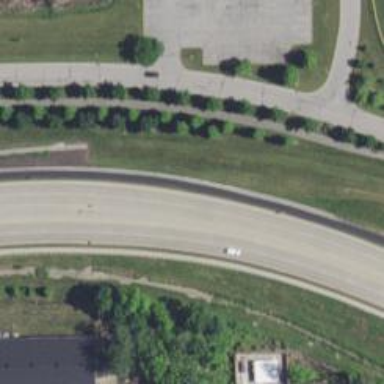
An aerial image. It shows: Asphalt cycleway.